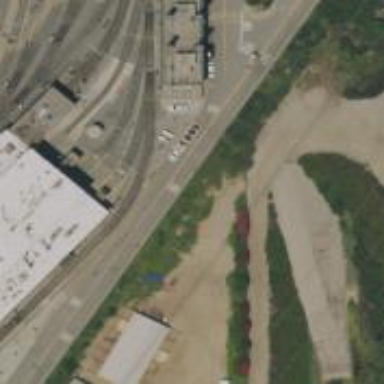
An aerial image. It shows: Light rail yard with electrified contact lines.